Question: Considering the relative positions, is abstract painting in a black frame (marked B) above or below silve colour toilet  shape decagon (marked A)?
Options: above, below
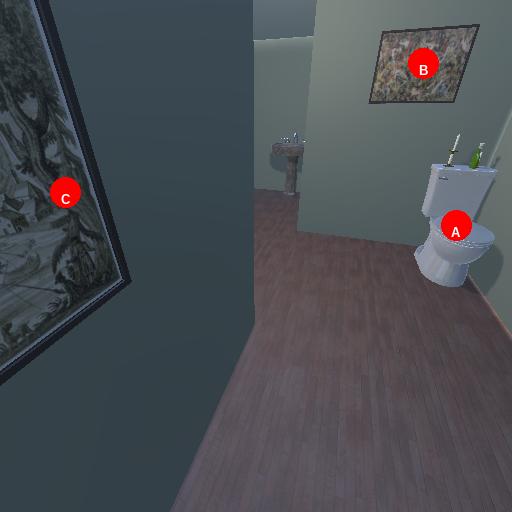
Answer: above